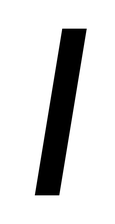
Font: Inter-Italic_Medium_Italic